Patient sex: M
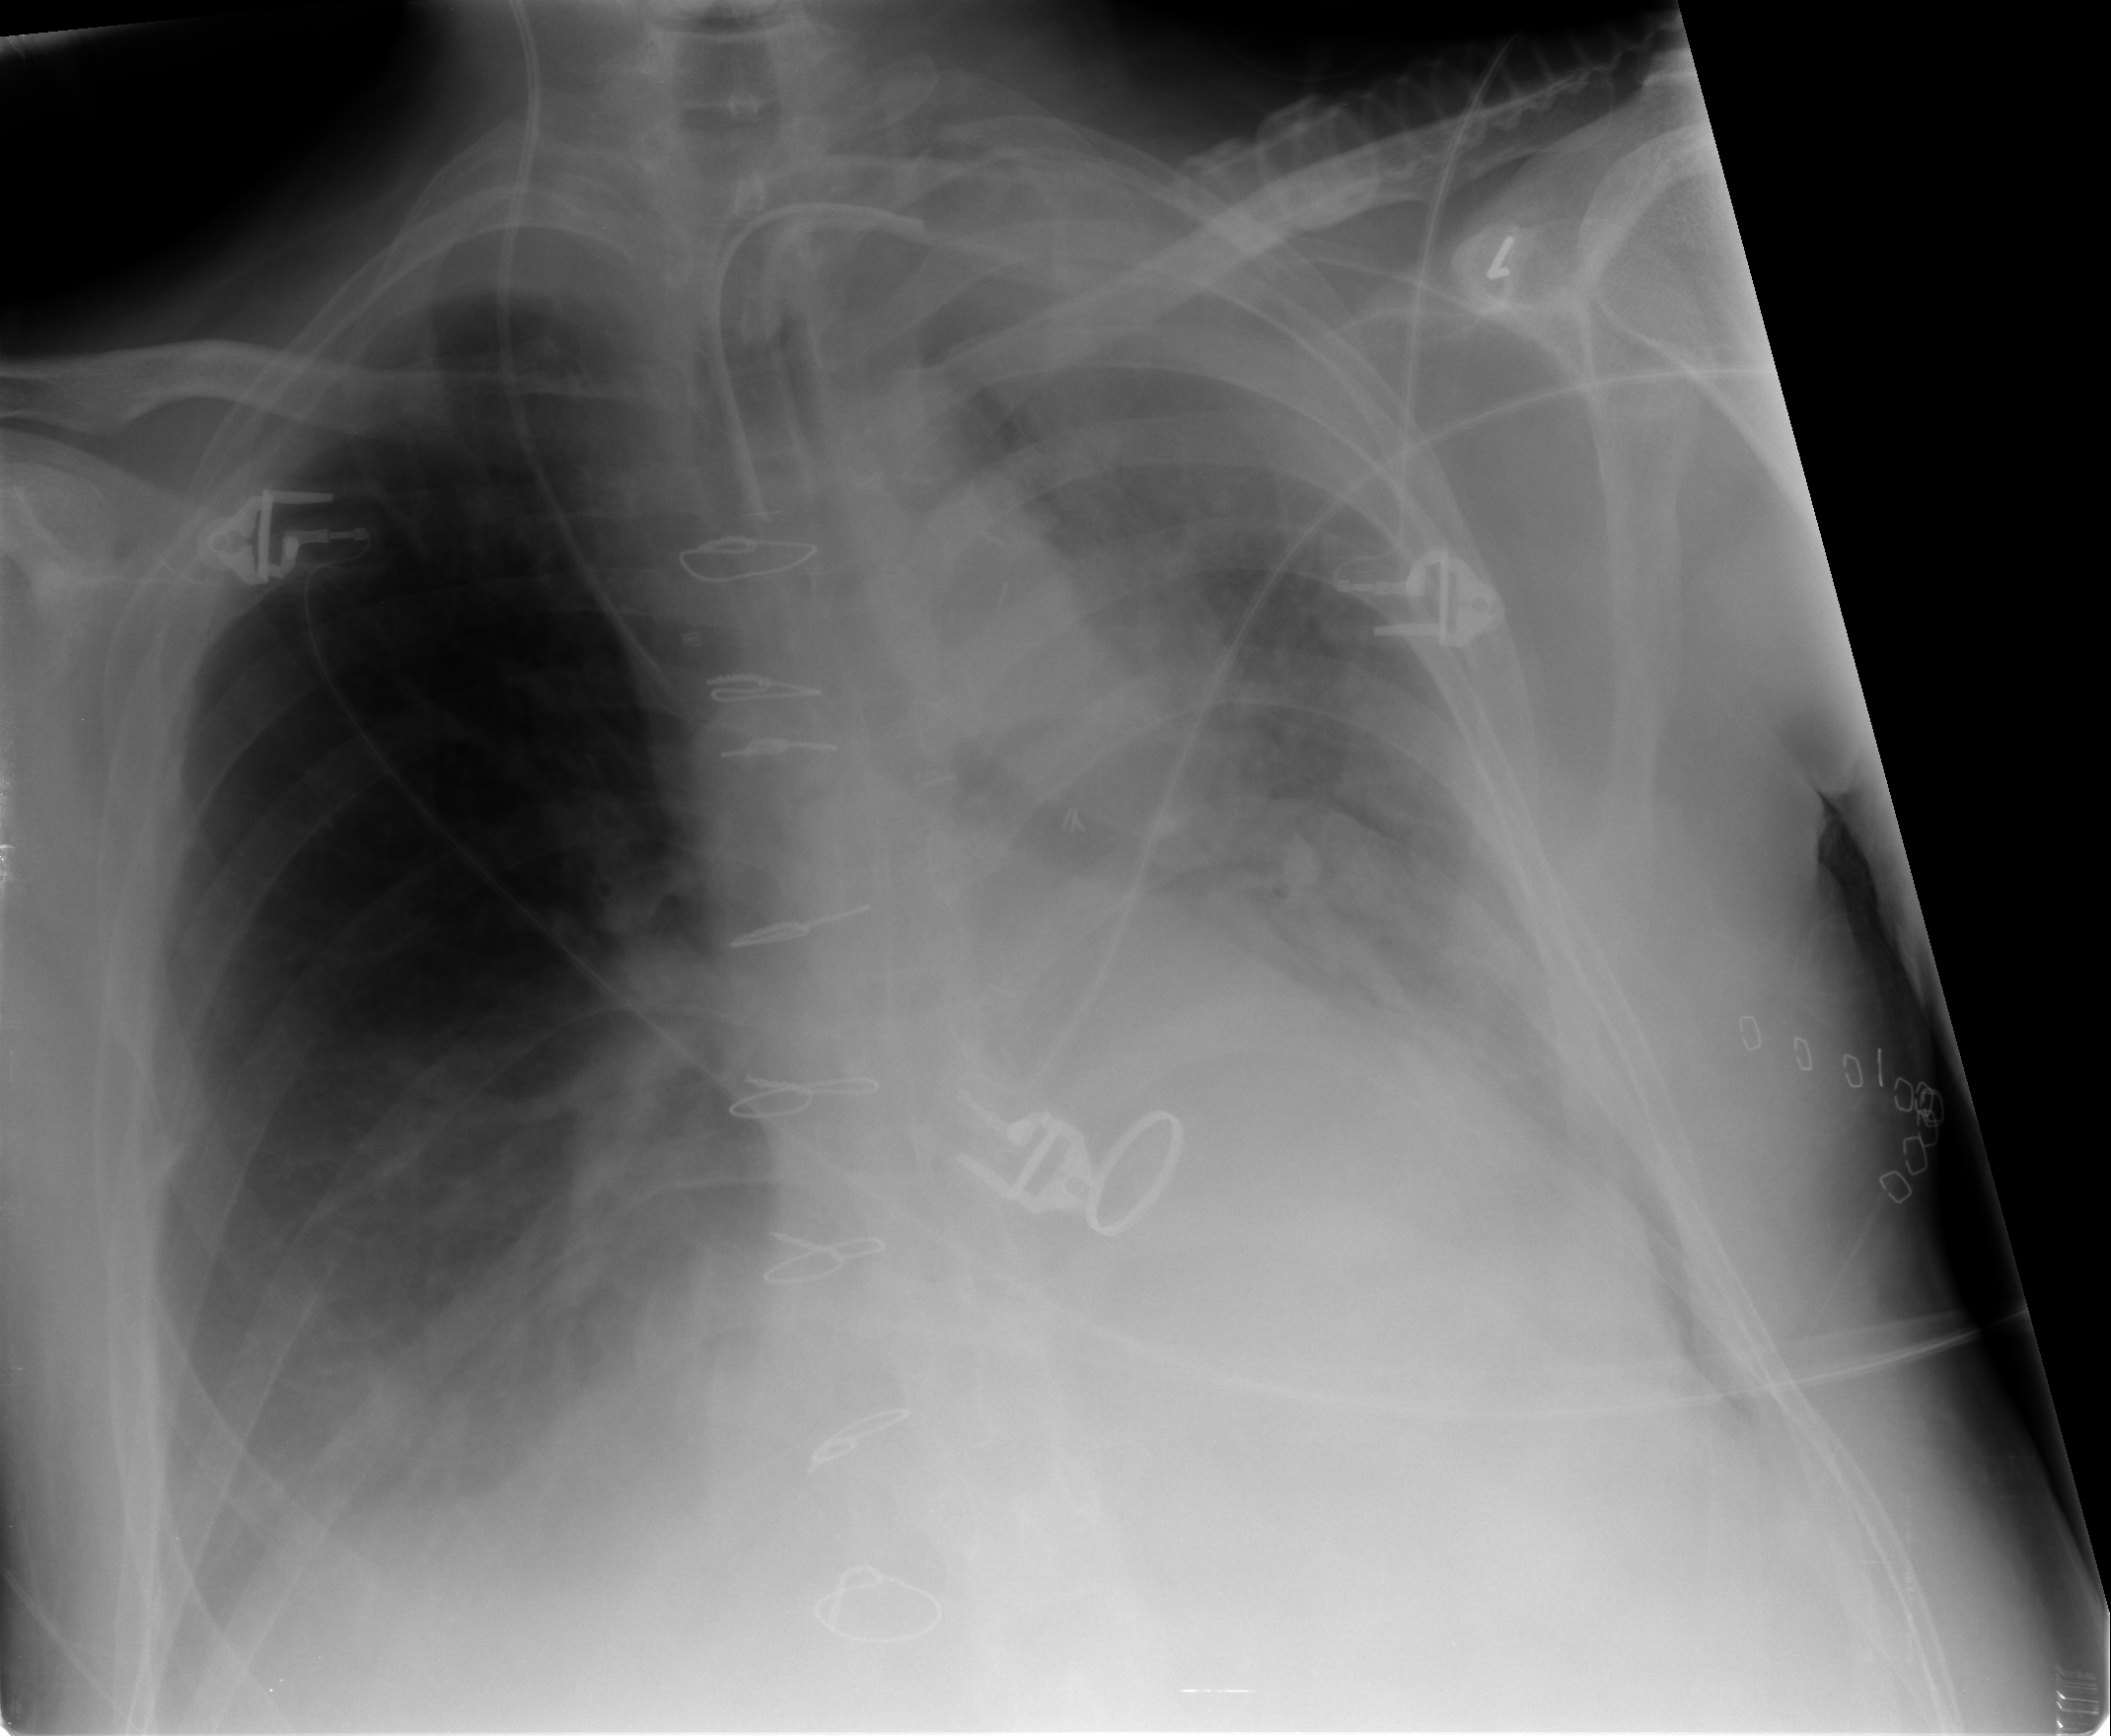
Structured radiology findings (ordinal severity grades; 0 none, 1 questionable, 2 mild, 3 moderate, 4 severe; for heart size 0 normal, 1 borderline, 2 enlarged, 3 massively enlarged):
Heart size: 1
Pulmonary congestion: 2
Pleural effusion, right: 2
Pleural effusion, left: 3
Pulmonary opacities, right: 1
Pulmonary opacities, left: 2
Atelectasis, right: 2
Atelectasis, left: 1